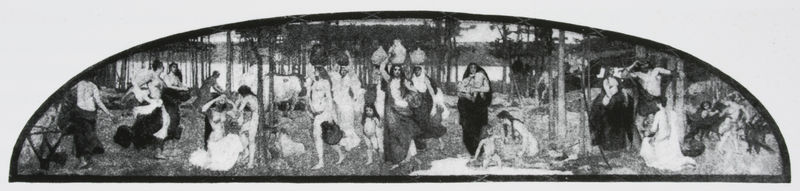
Titel: Primitive Women
Künstler: Mary Fairchild MacMonnies
Standort: Chicago
Institution: World's Columbian Exposition
Schlagwörter: baum, gemälde, himmel, kopf, mann, nackt, umhang, wasser, weiß, baden, baumstämme, bäume, fluss, frauen, menschen, mädchen, see, busen, frau, grau, hell, mitte, männer, rücken, schwarz, gras, park, rasen, wiese, leute, wand, bibel, mensch, tragen, bach, horizont, tücher, kind, mutter, wald, kinder, garten, krug, baby, picknick, tannen, querformat, jugendstil, nackte, foto, photographie, bad, waschen, paradies, unbekleidet, kreuz, religion, babys, ausziehen, schwarz weiß, quer, mosaik, kleinkind, fries, krüge, christus, jesus, jesus christus, kreuzigung, christlich, waldstück, fresko, maria, christen, dornenkrone, krippe, säugling, kleinkinder, wasser holen, wandmosaik, wasserträgerinnen, hochtanne, hochtannen, inri, bekleidet, mannn, chritus, tannne